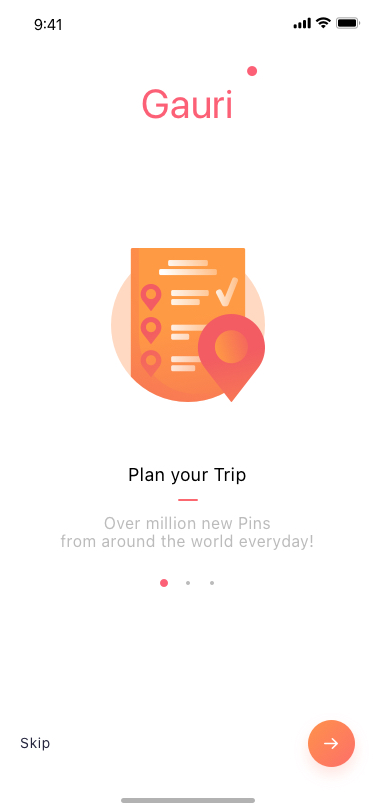
Text in this UI design:
Plan your Trip
Over million new Pins
from around the world everyday!
Gauri
Skip